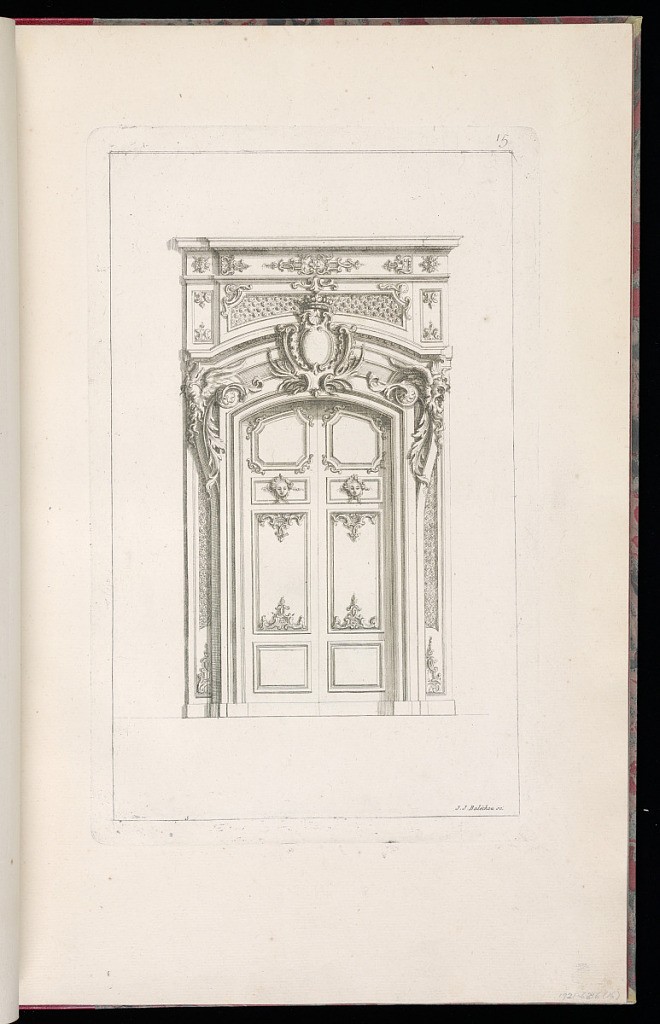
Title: Design for Doors
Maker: Thomas Lainé, French, 1682 – 1739
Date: late 18th century
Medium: Etching on laid paper
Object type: Print
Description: A printed sheet from a series of thirty designs for moldings, carved frames, doors, chimneys, and liturgical objects. A design for a set of double doors, doorcase and overdoor. The doors are composed of four framed sections. The panels in the upper section are octagonal with acanthus leaves and fleurons ornament along the shorter edges. Below is a small rectangular section decorated with central mascarons. The large central section below is decorated with strapwork, fretwork, acanthus and scroll ornament along the top and bottom edges. The lower section is blank. The doorcase is decorated with floral fretwork and winged mascarons flanking the semi-circular overdoor. A central blank cartouche above the door, ornamented with a shell pattern, fronds, C-scrolls, with a shell and crown above. More floral fretwork above, framed by acanthus leaf ornament. The lintel is carved with rosettes, strapwork, scrolls and acanthus leaves. The plate is signed and numbered.